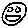
Label: smiley face